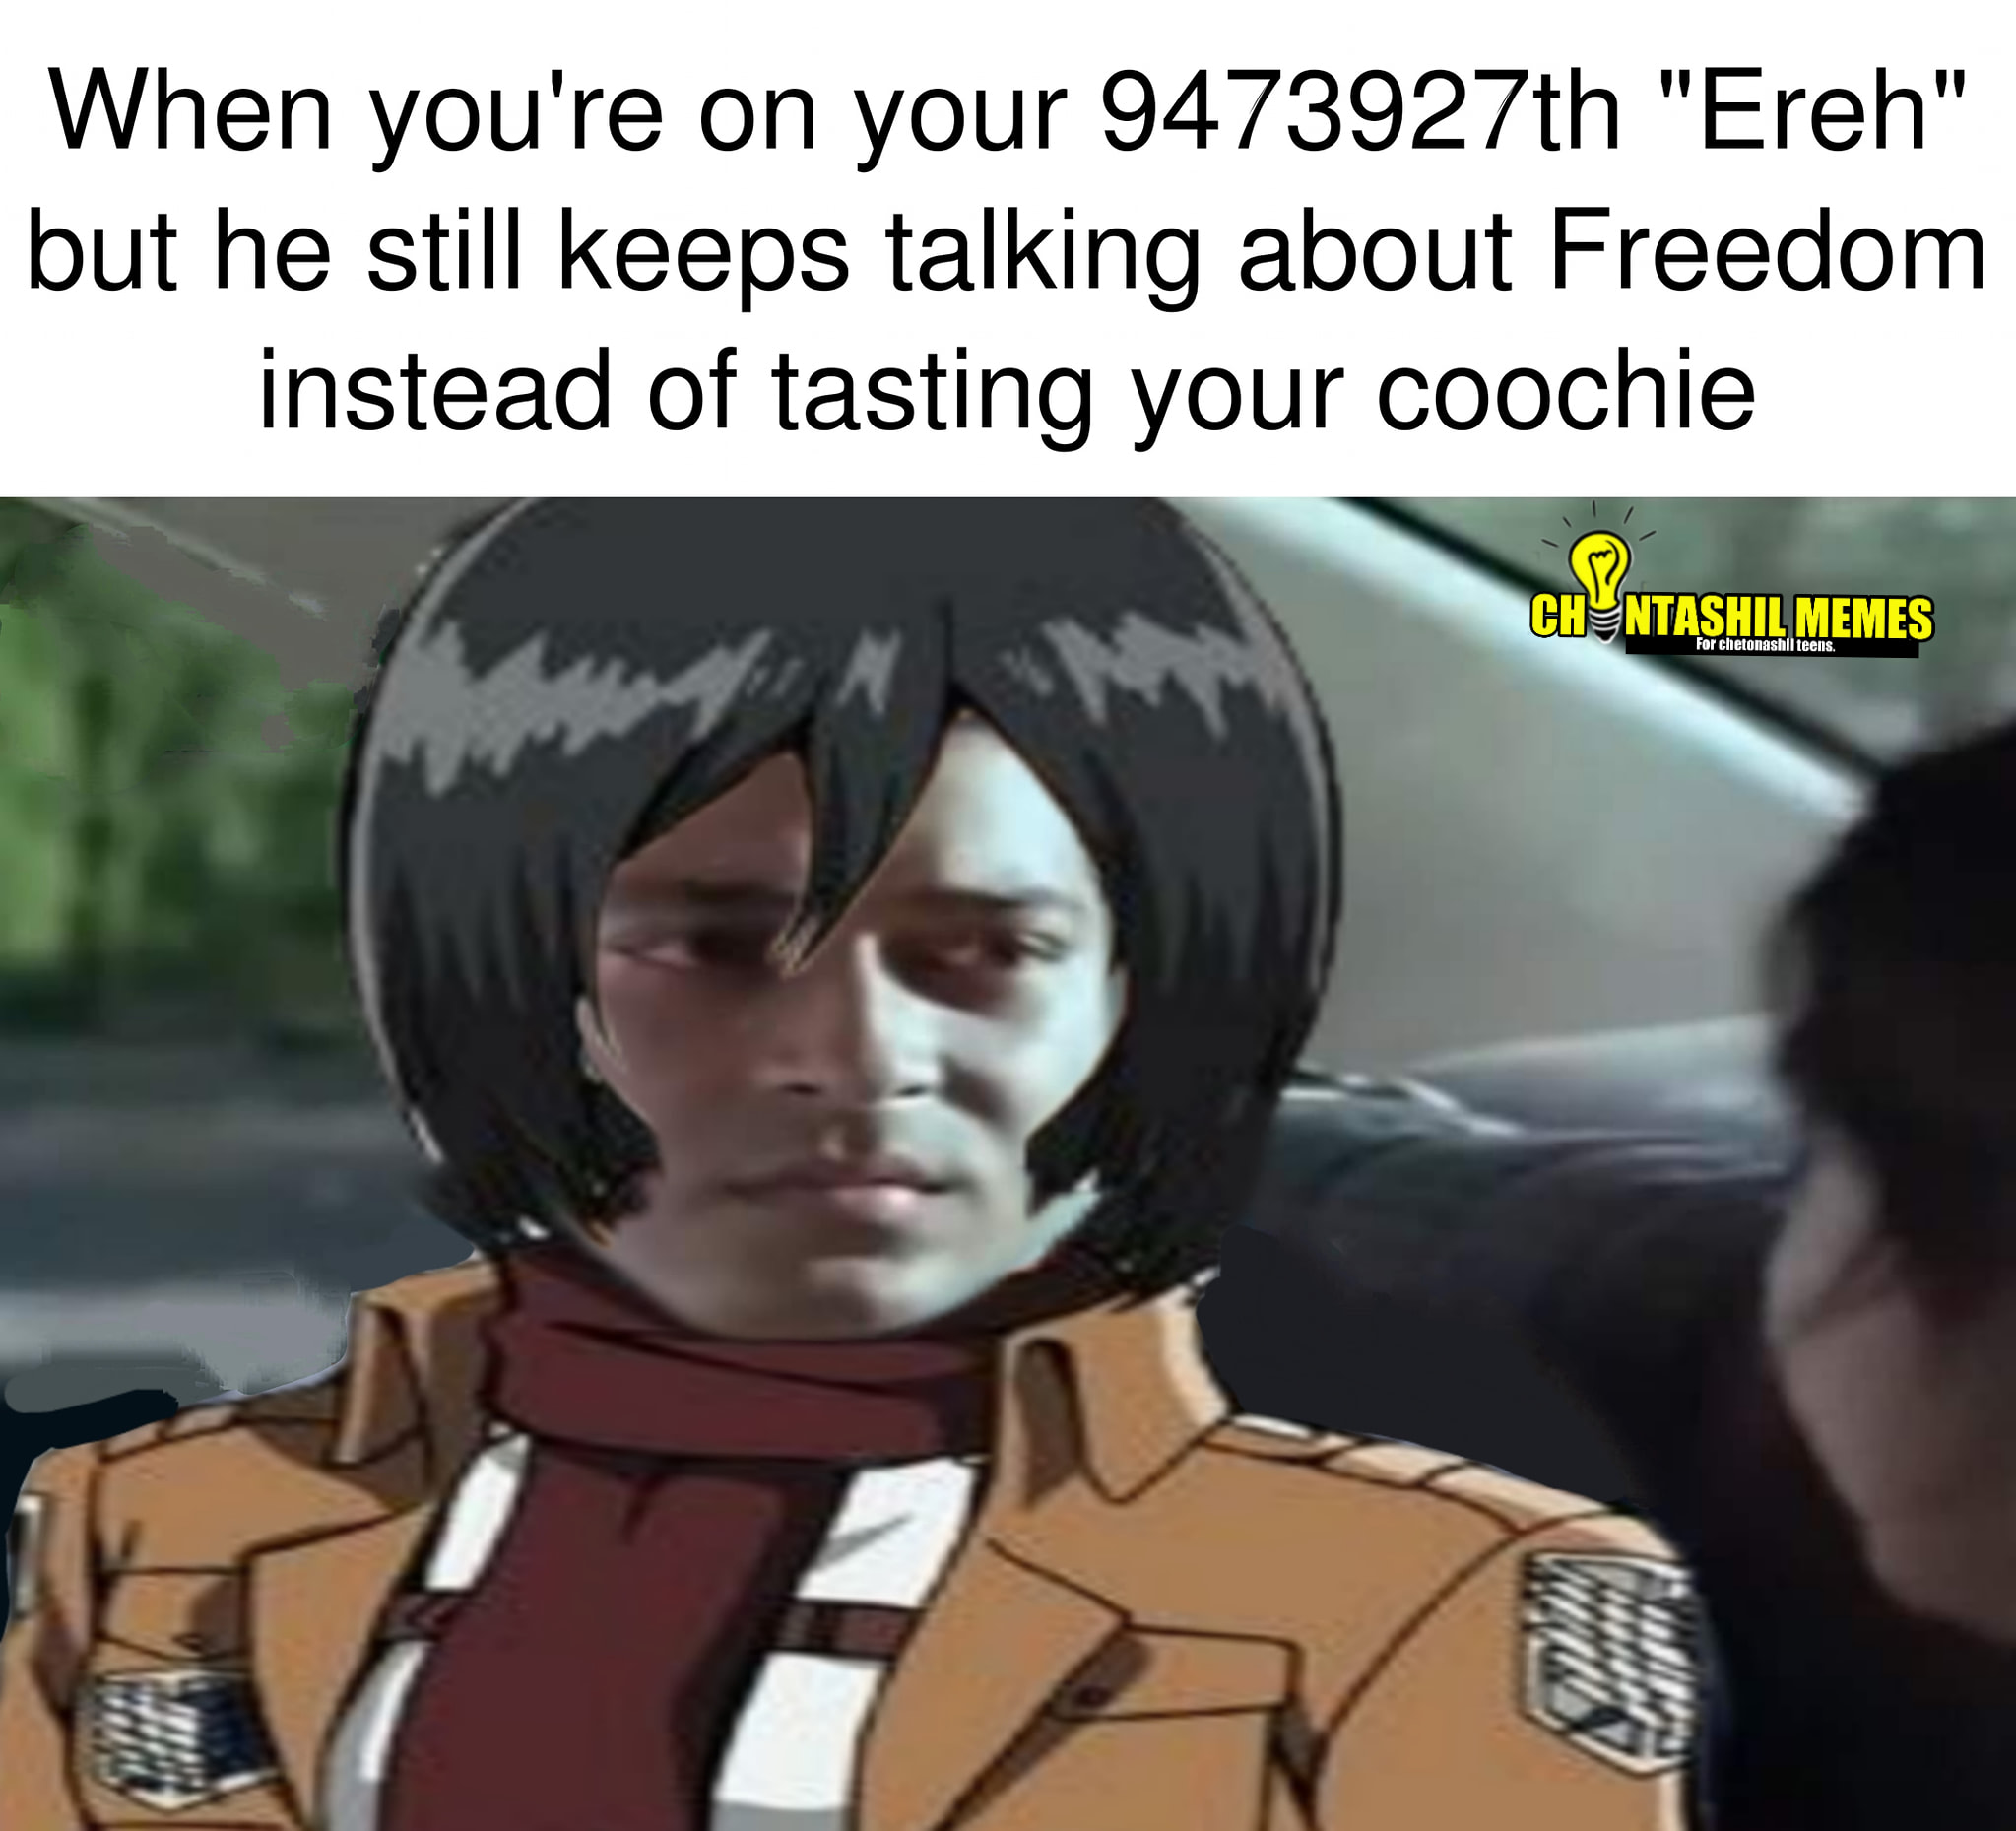
Caption: When you're on your 9473927th "Ereh" but he still keeps talking about Freedom instead of tasting your coochie
Label: non-hate